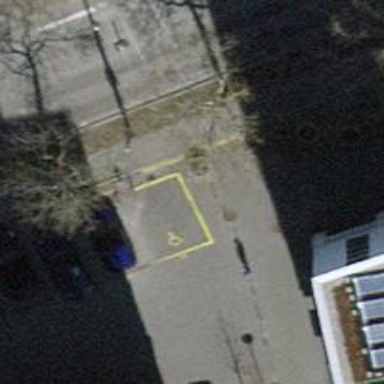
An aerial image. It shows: Bollard.